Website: macys
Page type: billing-address
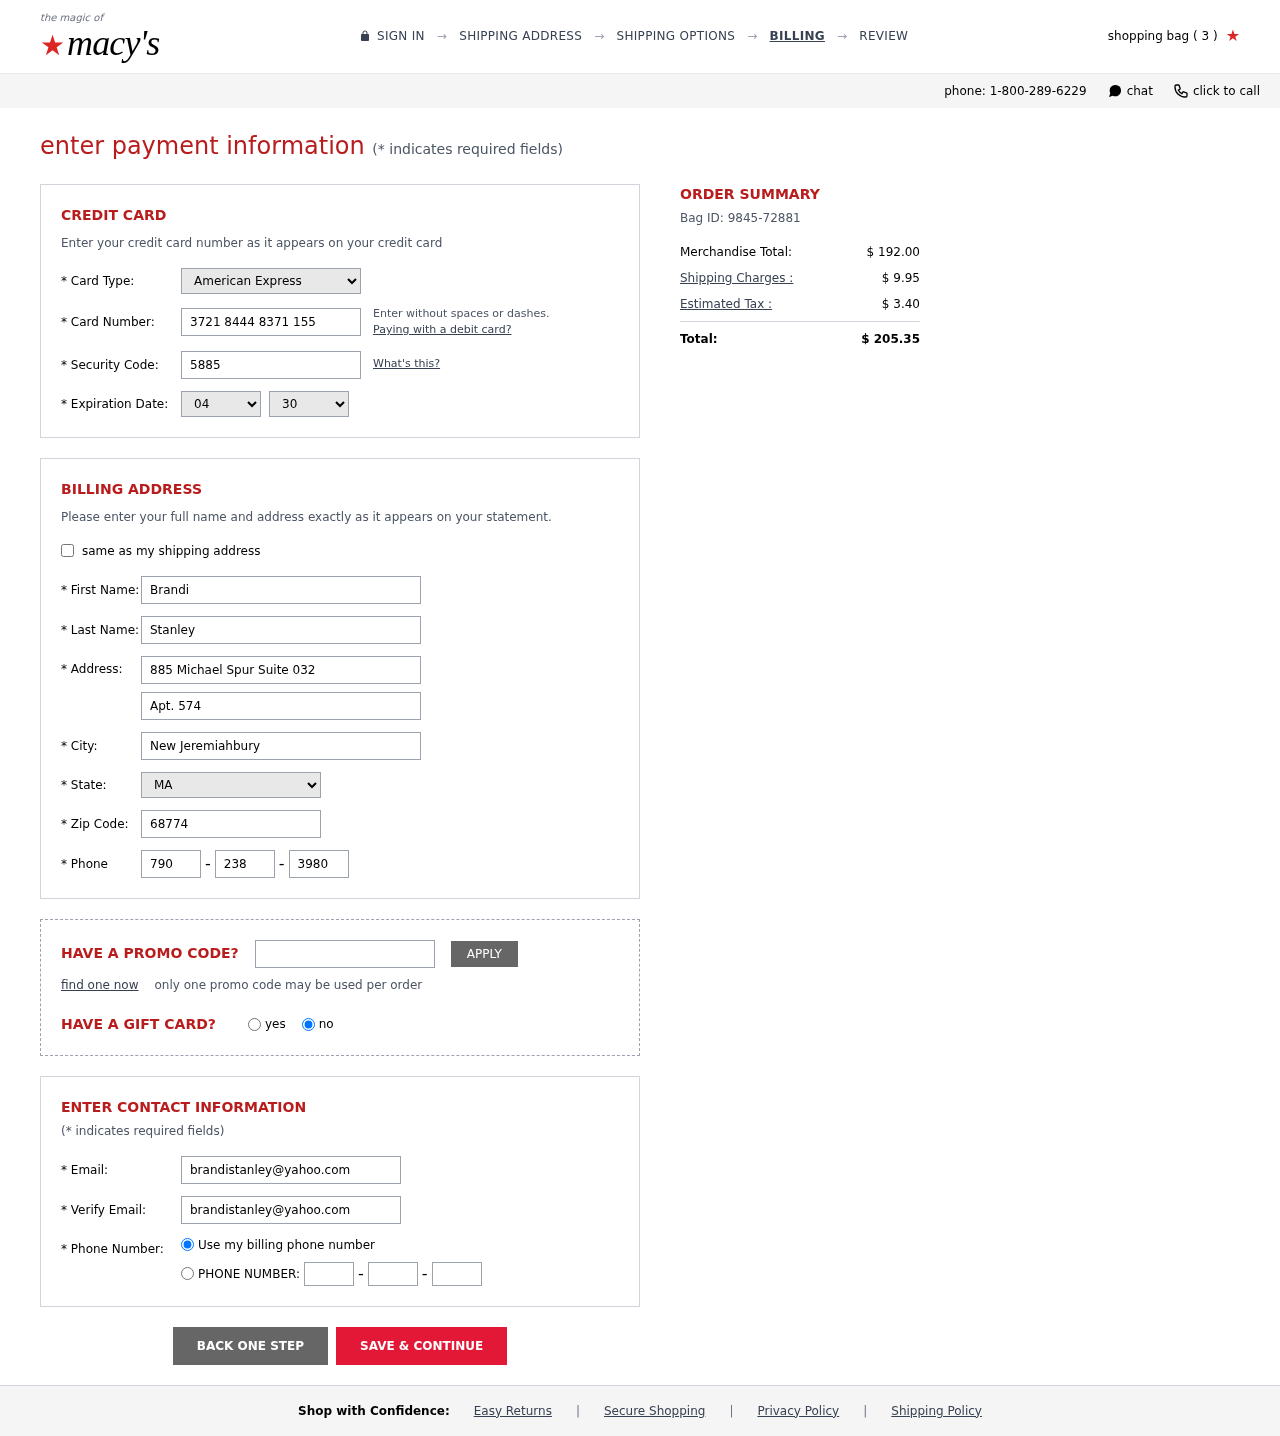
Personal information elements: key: PII_CARD_CVV
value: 5885
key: PII_CARD_EXPIRY_MONTH
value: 04
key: PII_CARD_EXPIRY_YEAR
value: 30
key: PII_CARD_NUMBER
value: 3721 8444 8371 155
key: PII_CARD_TYPE
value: American Express
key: PII_CITY
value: New Jeremiahbury
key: PII_EMAIL
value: brandistanley@yahoo.com
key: PII_FIRSTNAME
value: Brandi
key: PII_LASTNAME
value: Stanley
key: PII_PHONE_AREA
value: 790
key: PII_PHONE_PREFIX
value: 238
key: PII_PHONE_SUFFIX
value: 3980
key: PII_POSTCODE
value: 68774
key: PII_STATE_ABBR
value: MA
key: PII_STREET
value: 885 Michael Spur Suite 032
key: PII_STREET2
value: Apt. 574
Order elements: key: ORDER_NUM_ITEMS
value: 3
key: ORDER_ID
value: Bag ID: 9845-72881
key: ORDER_SUBTOTAL
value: $ 192.00
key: ORDER_SHIPPING_COST
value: $ 9.95
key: ORDER_TAX
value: $ 3.40
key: ORDER_TOTAL
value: $ 205.35